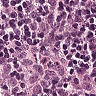
Metastatic tissue present: yes